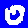
Digit: 0